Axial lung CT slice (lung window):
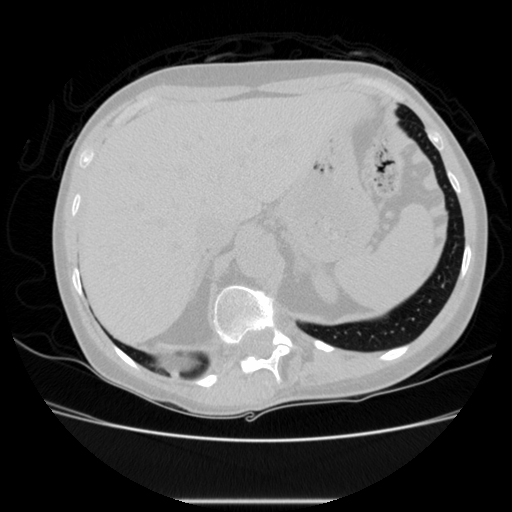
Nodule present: no